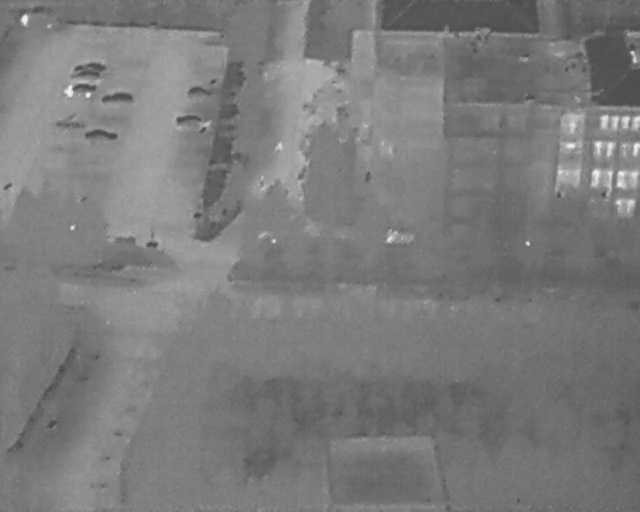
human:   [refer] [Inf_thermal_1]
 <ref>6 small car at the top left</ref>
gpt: <box>[[13, 10, 14, 16, 2], [12, 12, 14, 18, 2], [11, 14, 13, 20, 2], [17, 16, 19, 22, 2], [14, 23, 16, 29, 2], [28, 20, 31, 26, 2]]</box>